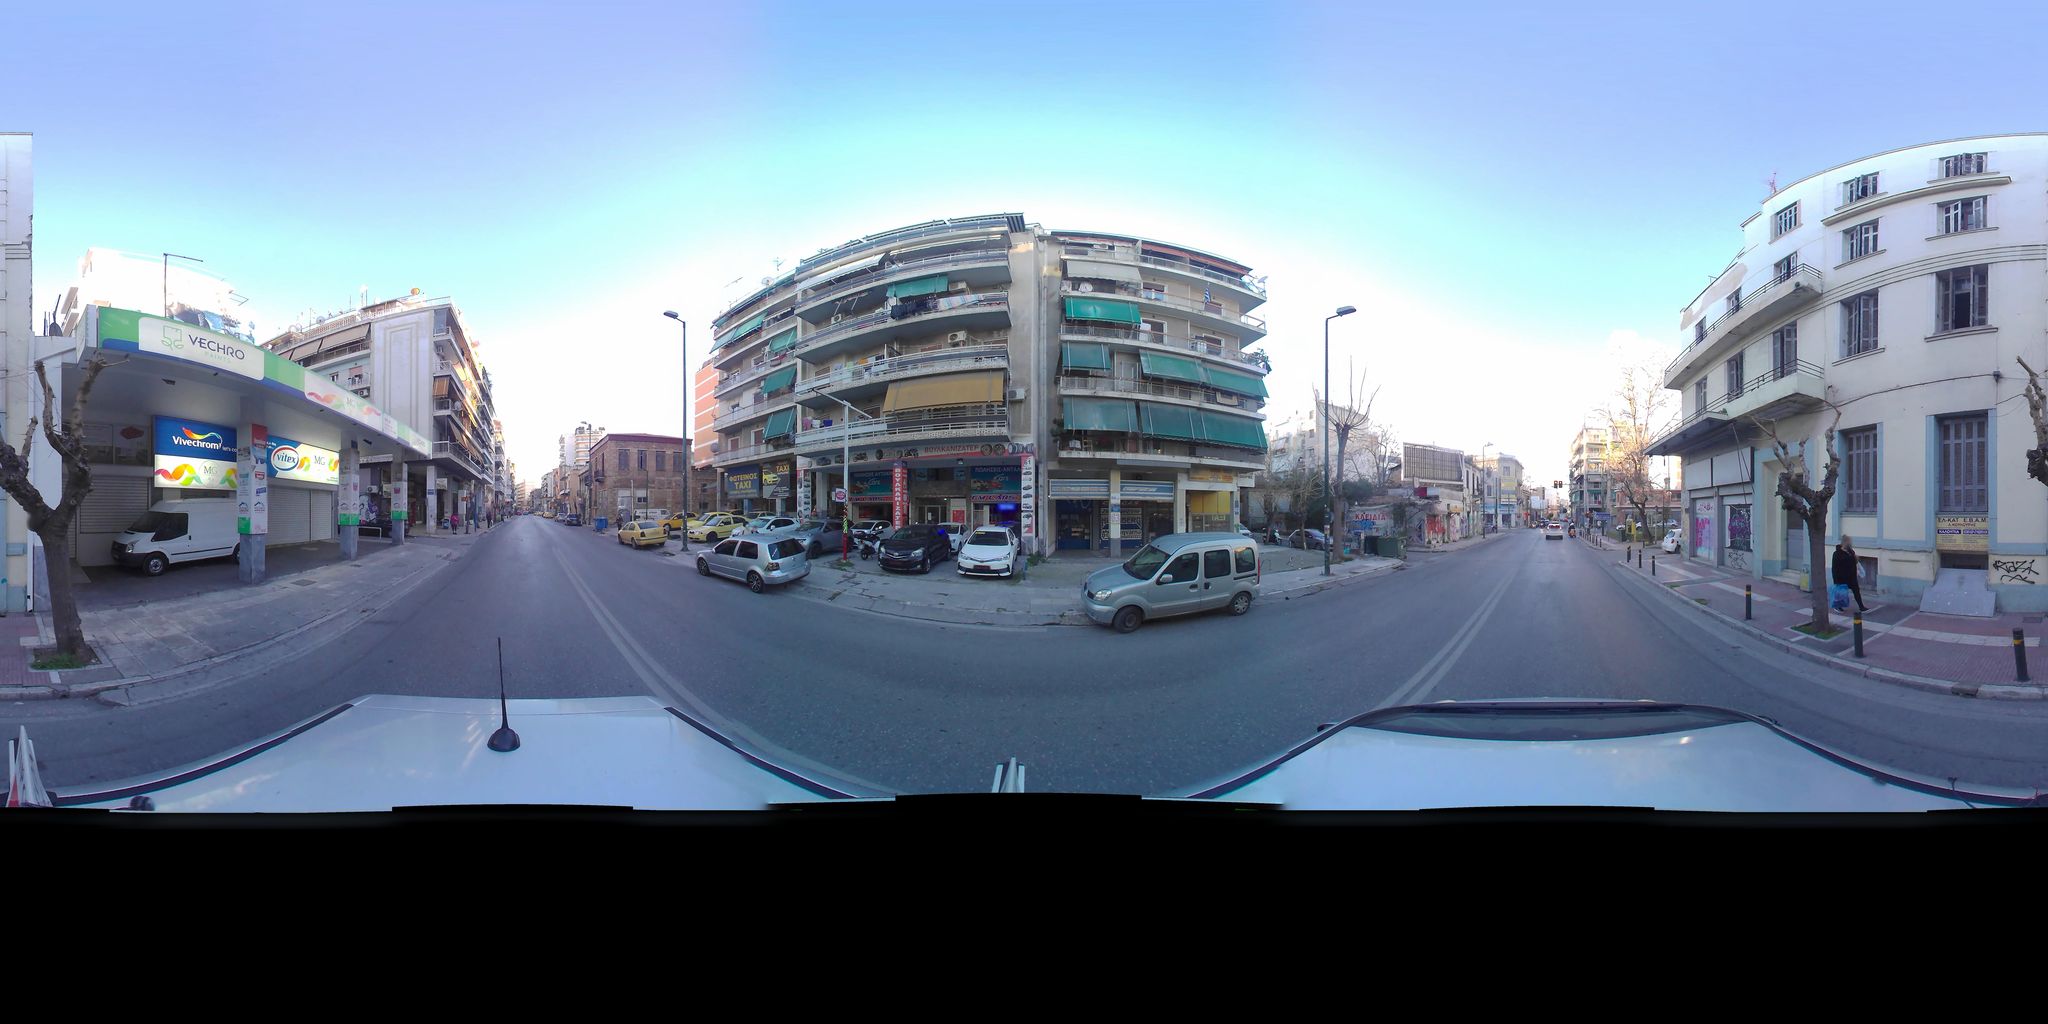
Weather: snowy
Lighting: day
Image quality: slightly poor
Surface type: driving surface
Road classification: secondary
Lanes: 2
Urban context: urban centre
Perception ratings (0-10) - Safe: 0.94, Lively: 7.29, Beautiful: 8.36, Boring: 1.21, Depressing: 3.76, Wealthy: 4.37